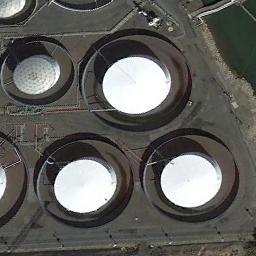
Label: storage tanks